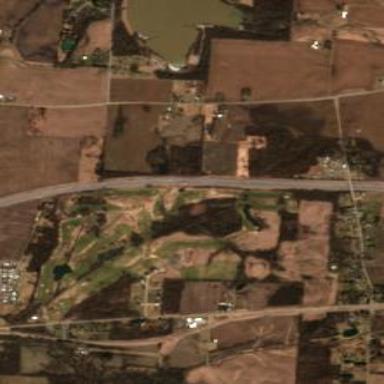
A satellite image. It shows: Golf course.